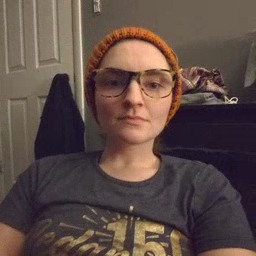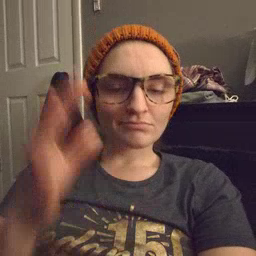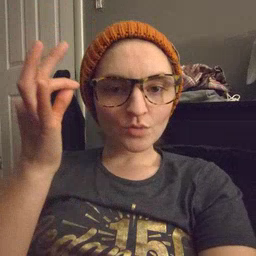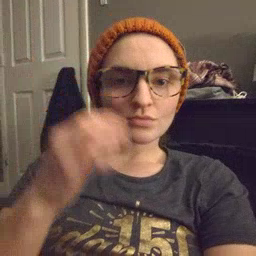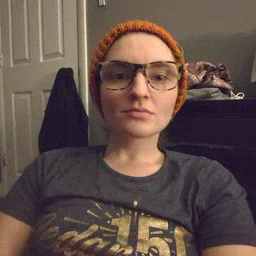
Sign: hair